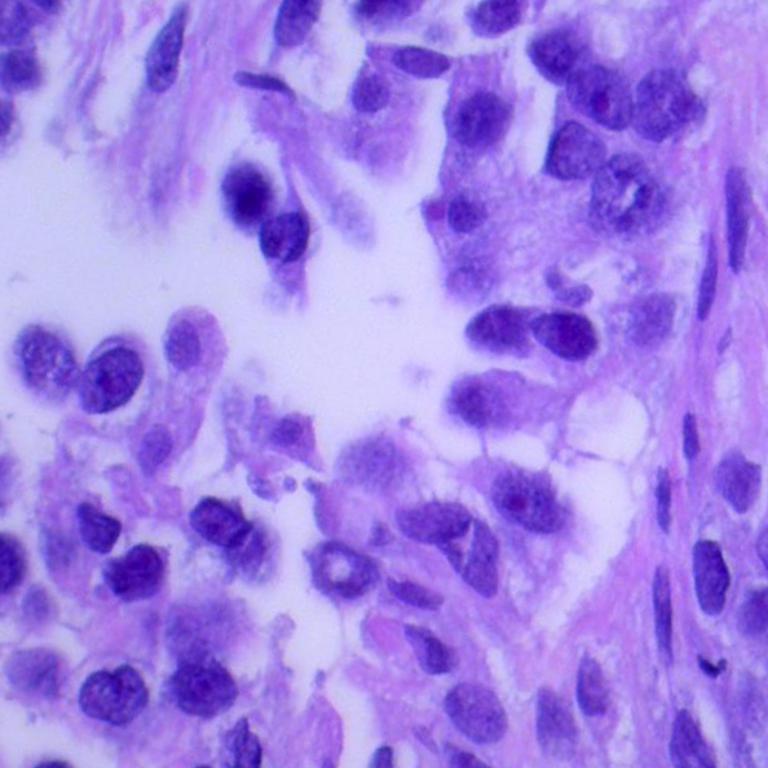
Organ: lung
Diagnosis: adenocarcinomas